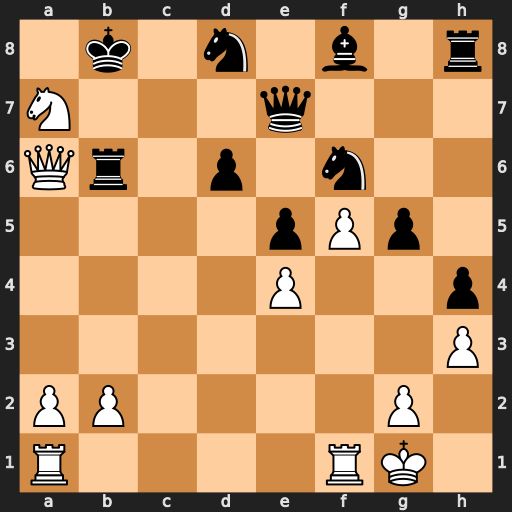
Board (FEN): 1k1n1b1r/N3q3/Qr1p1n2/4pPp1/4P2p/7P/PP4P1/R4RK1
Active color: w
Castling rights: -
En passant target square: -
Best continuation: Qxb6+ Qb7 Qxd8+